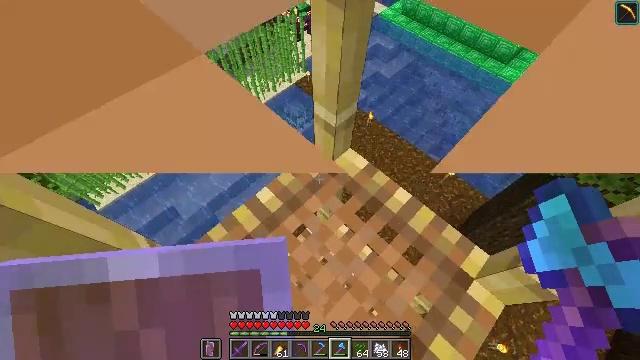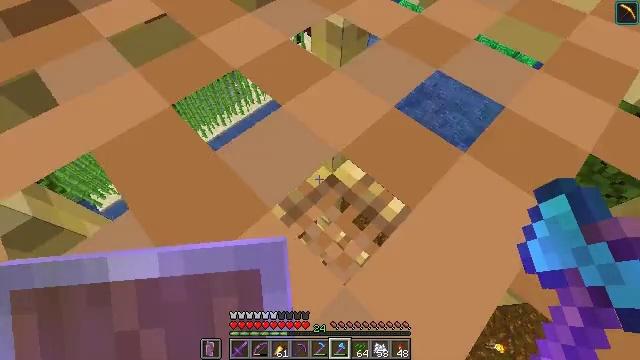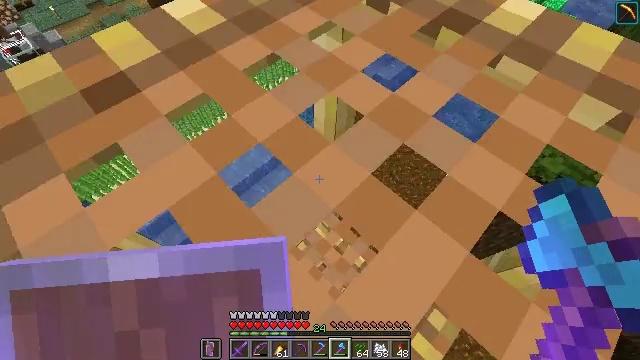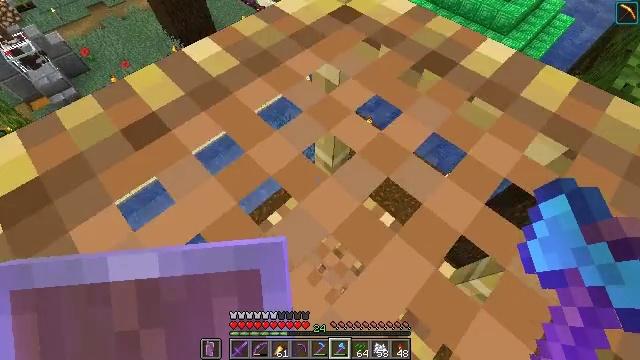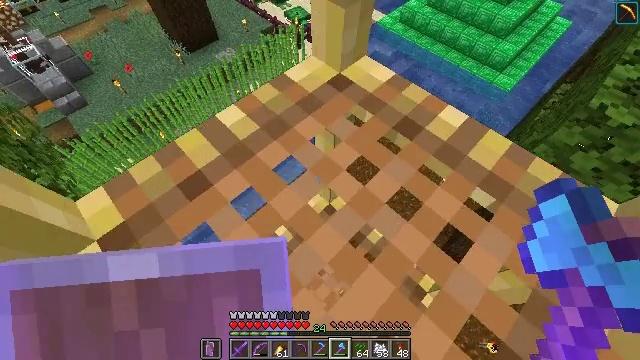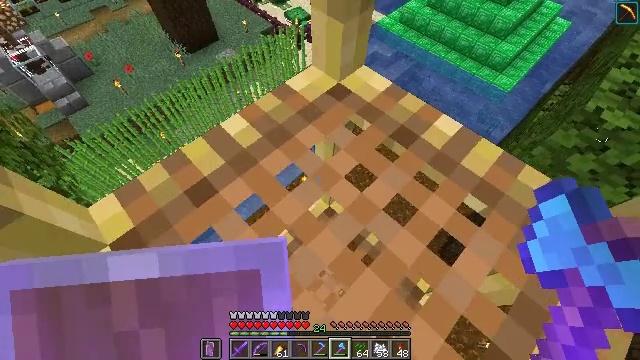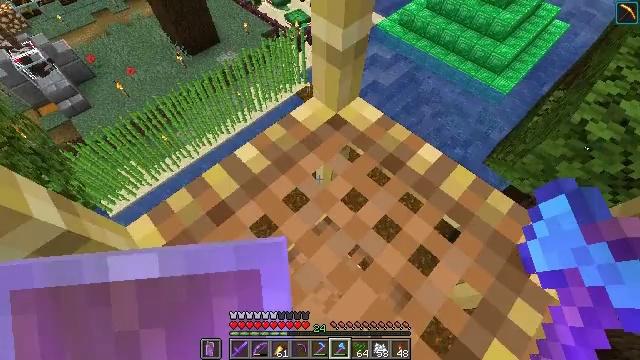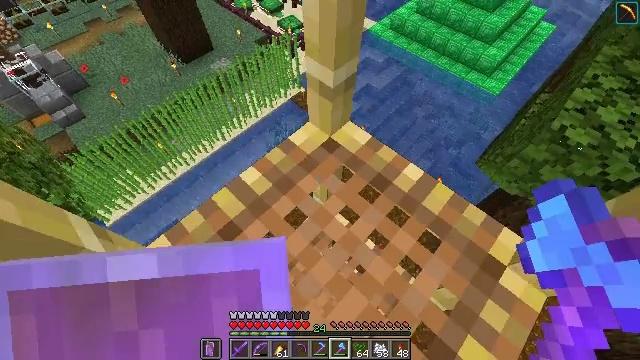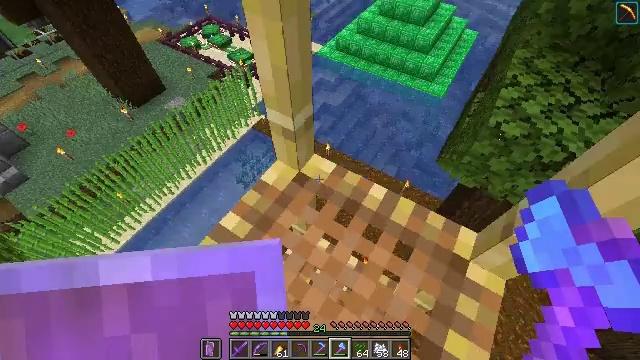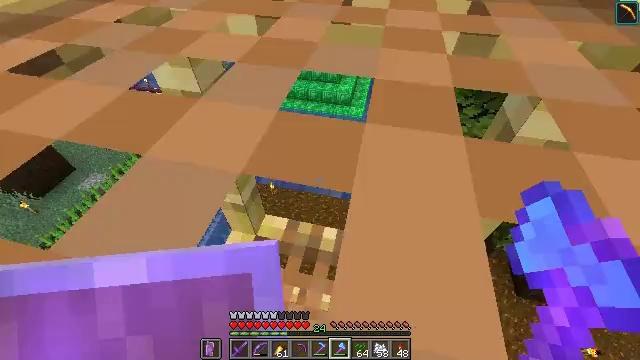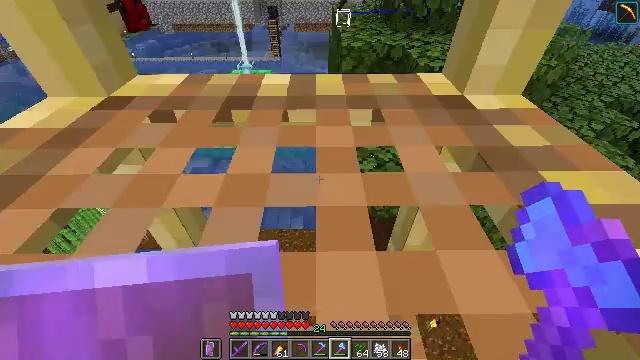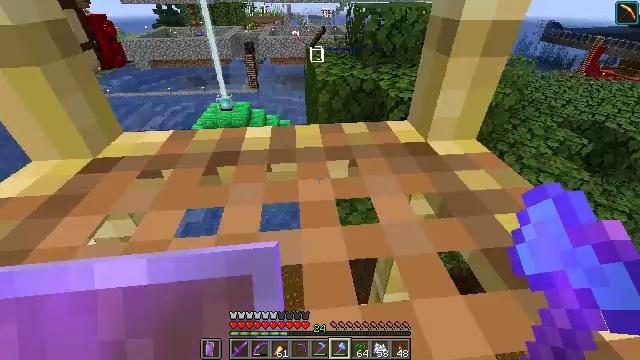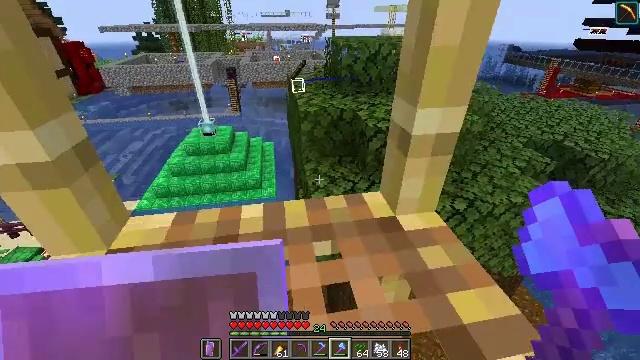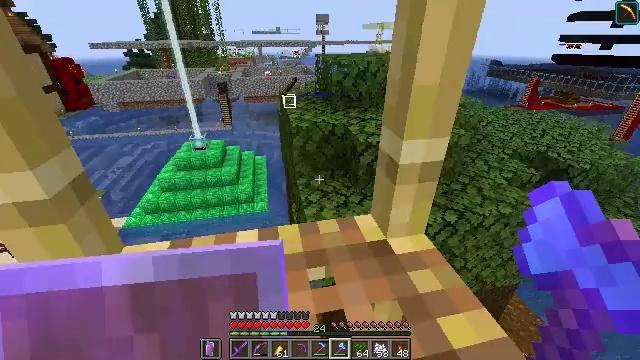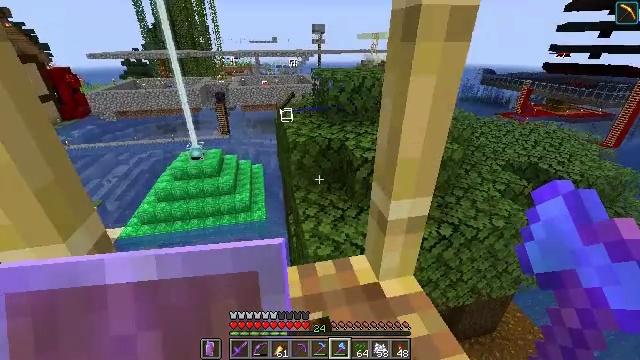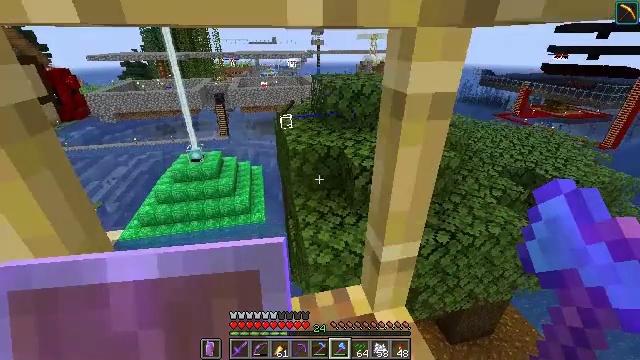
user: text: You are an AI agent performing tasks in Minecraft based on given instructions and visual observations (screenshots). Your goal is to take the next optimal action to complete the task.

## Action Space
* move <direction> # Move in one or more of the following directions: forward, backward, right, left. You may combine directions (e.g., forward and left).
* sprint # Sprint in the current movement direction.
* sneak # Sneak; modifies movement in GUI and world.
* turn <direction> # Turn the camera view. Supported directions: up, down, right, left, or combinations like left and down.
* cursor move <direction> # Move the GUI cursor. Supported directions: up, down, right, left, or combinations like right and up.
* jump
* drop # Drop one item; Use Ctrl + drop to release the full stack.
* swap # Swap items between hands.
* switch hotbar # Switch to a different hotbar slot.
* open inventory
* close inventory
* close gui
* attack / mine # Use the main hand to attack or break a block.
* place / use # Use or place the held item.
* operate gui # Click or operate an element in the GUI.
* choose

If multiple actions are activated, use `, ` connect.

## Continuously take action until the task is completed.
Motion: motion action
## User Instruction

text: Use shears to efficiently mine dark oak leaves.
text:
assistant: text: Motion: jump
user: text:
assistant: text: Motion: jump
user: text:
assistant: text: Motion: jump
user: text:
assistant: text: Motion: jump
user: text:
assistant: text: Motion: jump
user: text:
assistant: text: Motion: jump
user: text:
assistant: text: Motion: turn right, jump
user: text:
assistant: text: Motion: turn right and up, jump
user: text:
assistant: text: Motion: turn right and up, jump
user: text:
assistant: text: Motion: turn right and up, jump
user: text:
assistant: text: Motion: turn right and up, jump
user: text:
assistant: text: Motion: turn right and up, jump
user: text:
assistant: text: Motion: turn right and up, jump
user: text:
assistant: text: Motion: turn up, jump
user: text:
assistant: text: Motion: jump
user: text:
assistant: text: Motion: jump
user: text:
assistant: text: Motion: jump
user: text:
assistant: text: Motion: jump
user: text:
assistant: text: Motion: jump
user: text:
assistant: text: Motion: jump
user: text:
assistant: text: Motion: jump
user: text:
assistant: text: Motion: jump
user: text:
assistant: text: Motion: jump
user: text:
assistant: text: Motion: jump
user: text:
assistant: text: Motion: jump
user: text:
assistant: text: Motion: jump
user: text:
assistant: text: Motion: no_op
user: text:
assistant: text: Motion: no_op
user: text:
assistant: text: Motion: no_op
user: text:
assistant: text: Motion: move forward, sprint